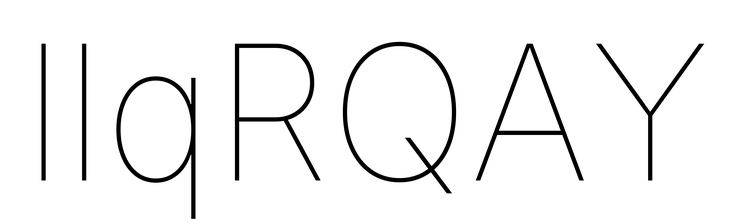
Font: Inter_Thin